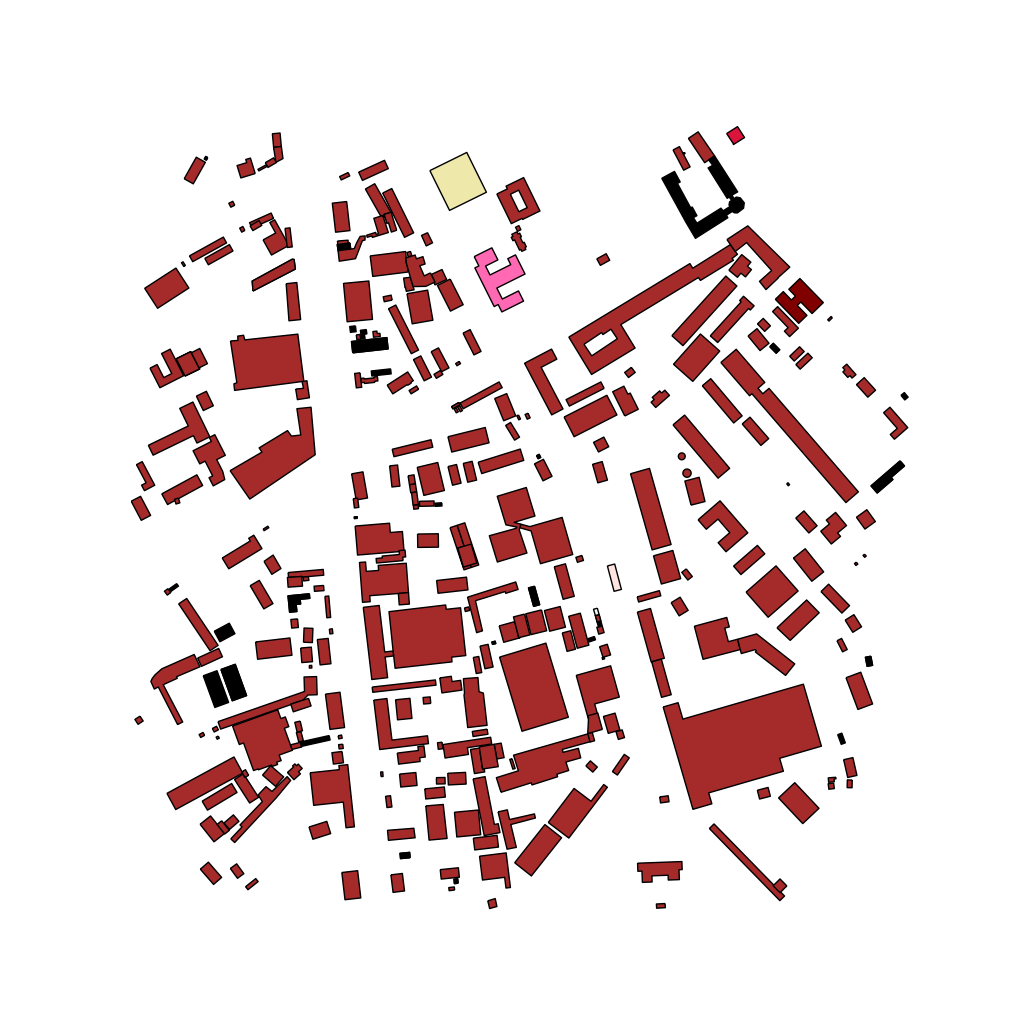
Tags: overhead vector_map, business, industrial, recreation, residential, special, modern, soviet, individual_rise, low_rise, medium_rise, density_1, Building, Church, Facility, Fire, Gas, Grocery, Uni, Ythsport, 1.0 km²